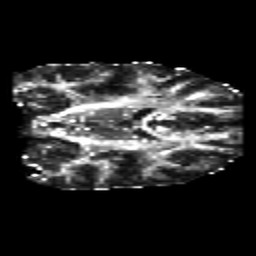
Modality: FA
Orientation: coronal
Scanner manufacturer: siemens
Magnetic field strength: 3 T
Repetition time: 6.8 s
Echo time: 0.093 s